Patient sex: M
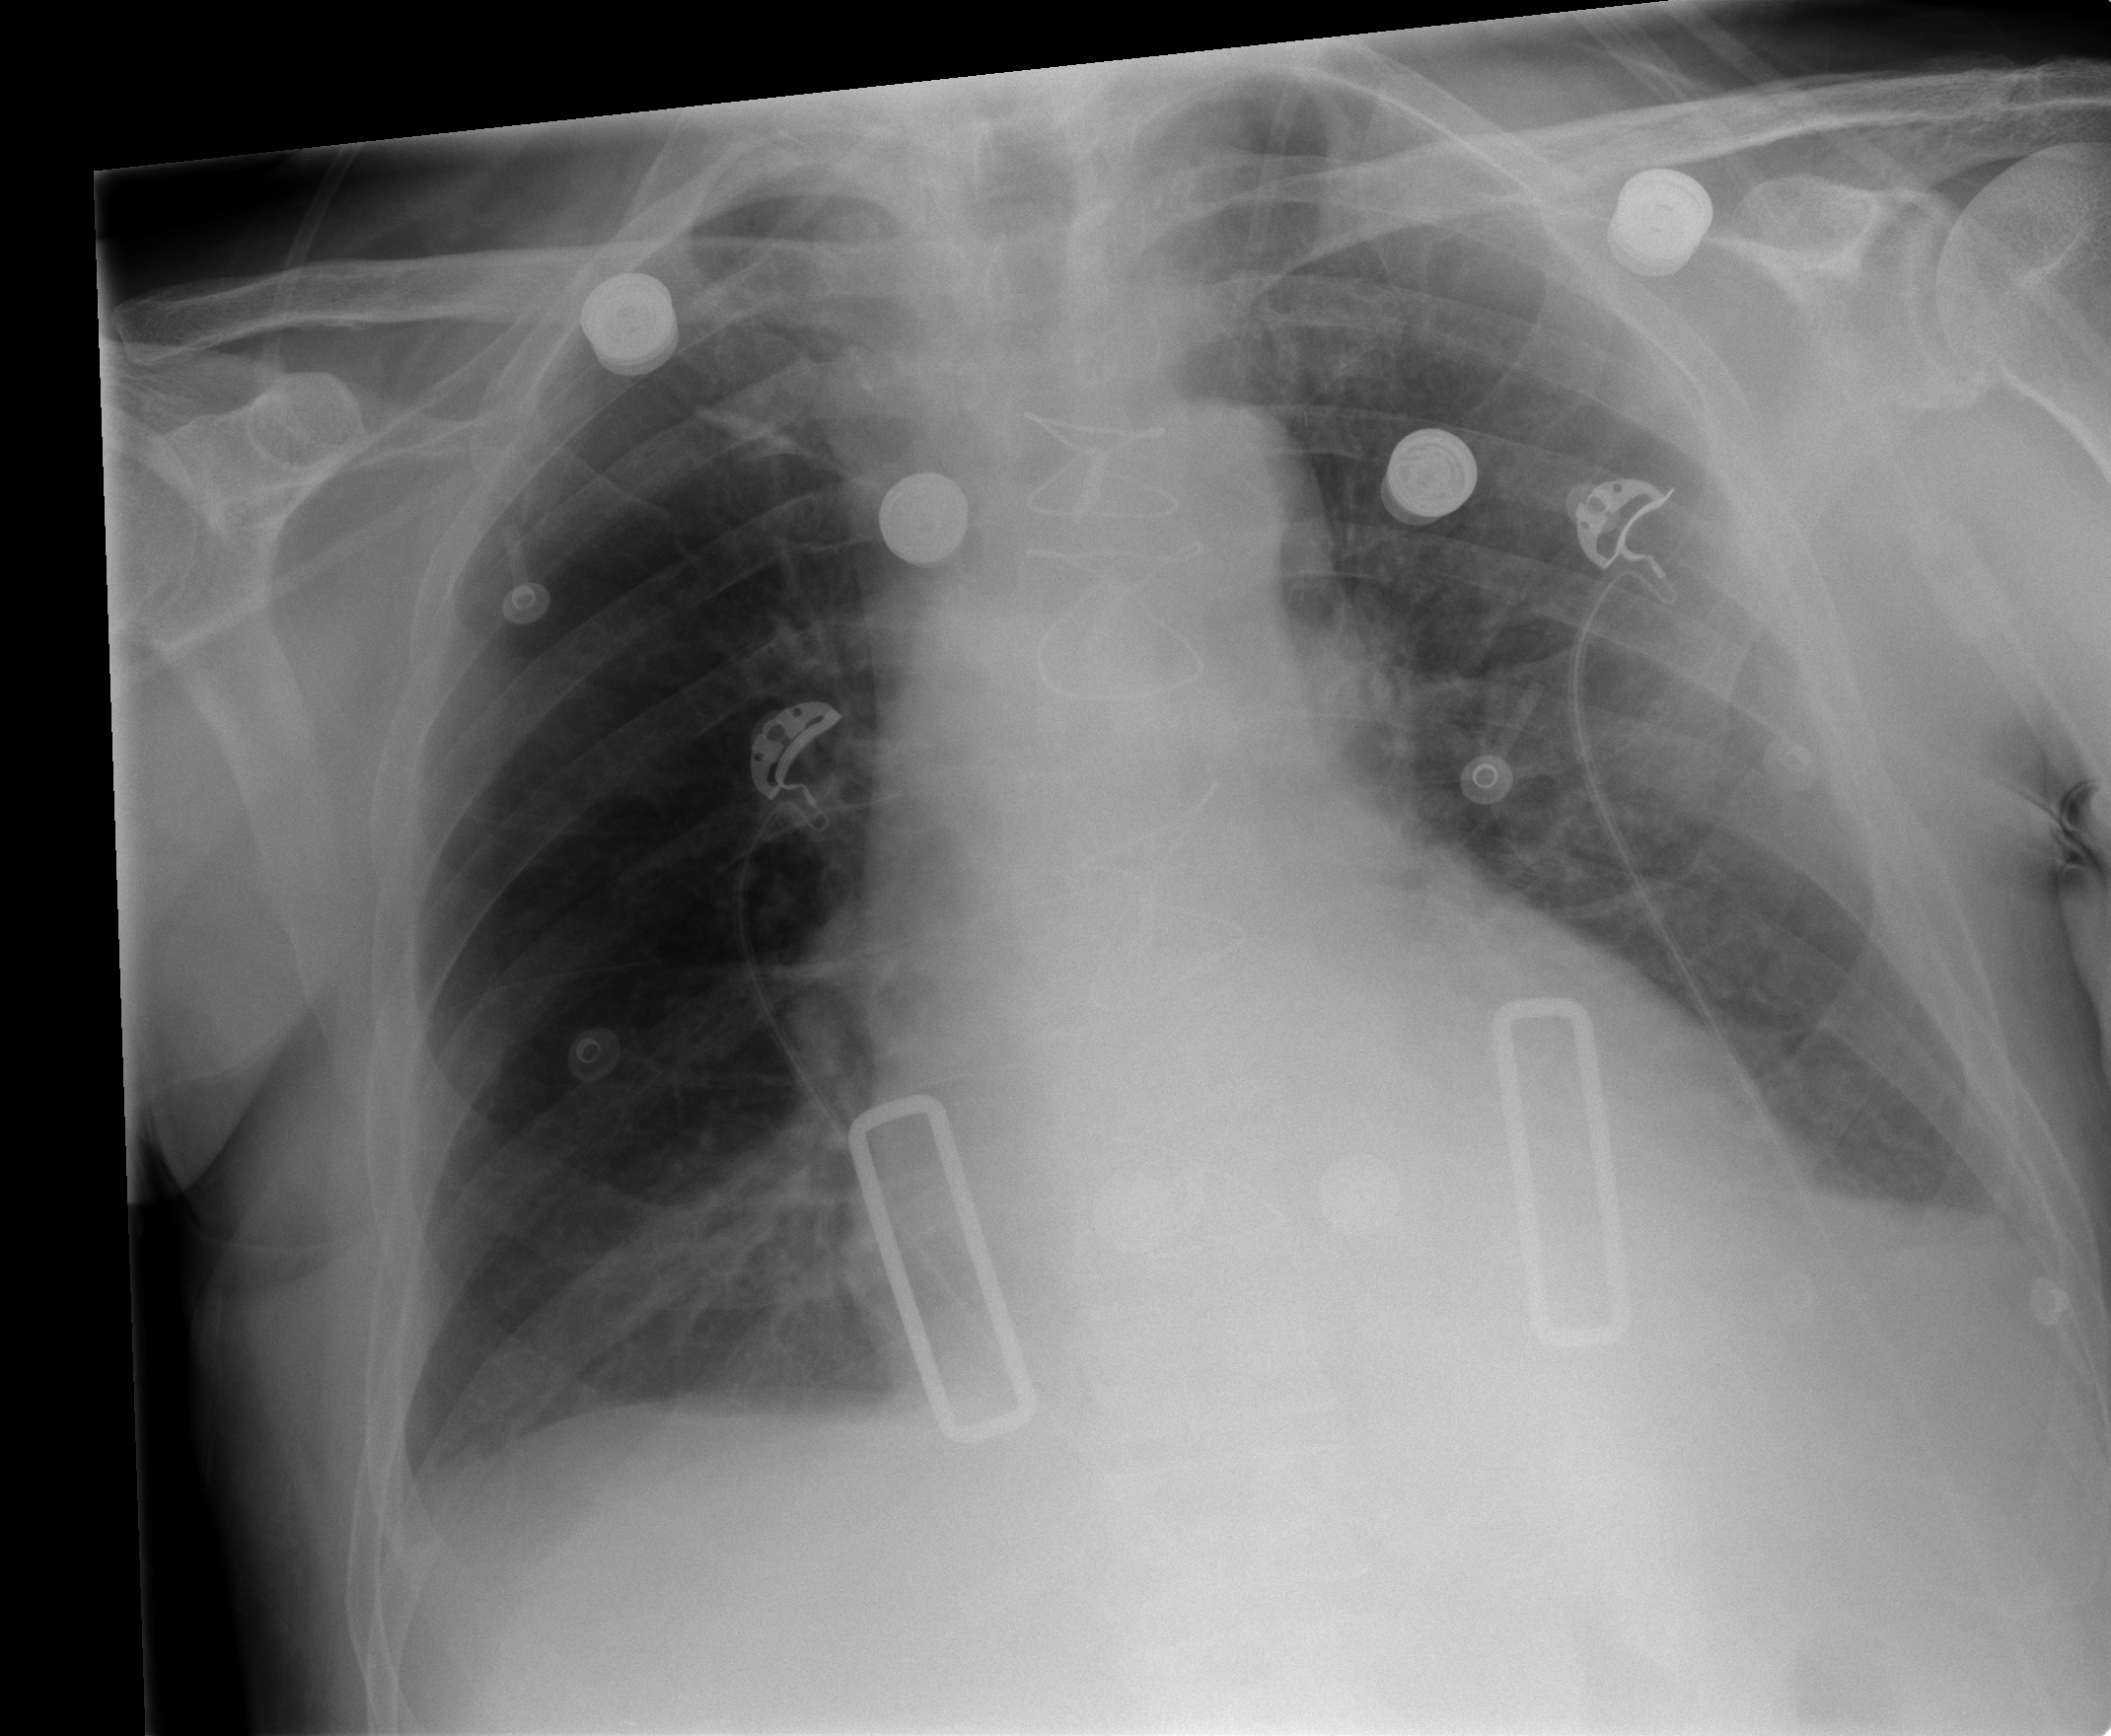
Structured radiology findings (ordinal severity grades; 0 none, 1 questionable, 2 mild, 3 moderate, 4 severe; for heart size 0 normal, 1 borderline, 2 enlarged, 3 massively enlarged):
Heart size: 1
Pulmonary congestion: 0
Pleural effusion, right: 0
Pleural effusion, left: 0
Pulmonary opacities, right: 0
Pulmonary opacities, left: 0
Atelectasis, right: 2
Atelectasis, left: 2